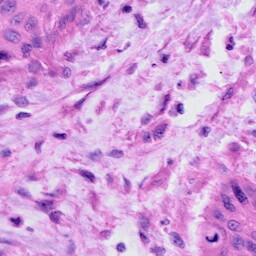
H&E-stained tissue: Cervix